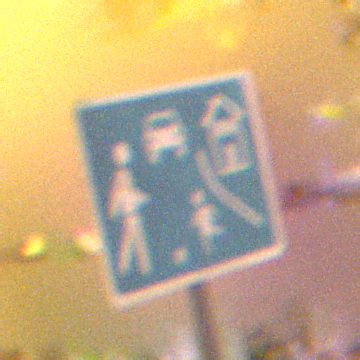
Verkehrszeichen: BeginnVerkehrsberuhigterBereich
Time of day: Night
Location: Outdoor (Nature)
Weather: Clear
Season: NotSpecified
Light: Natural